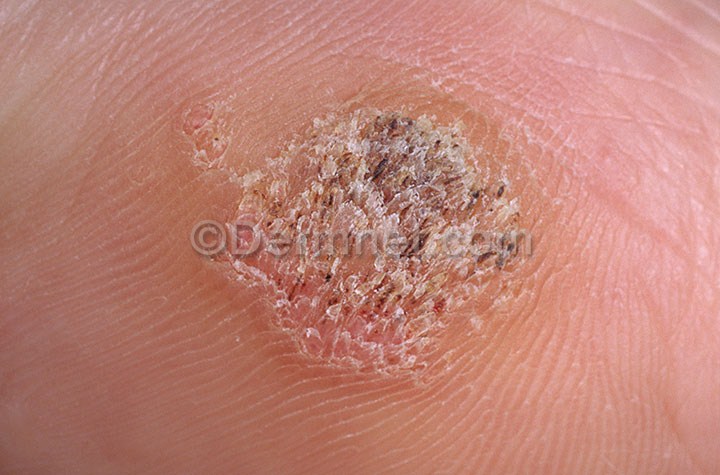
Disease: Warts Molluscum and other Viral Infections